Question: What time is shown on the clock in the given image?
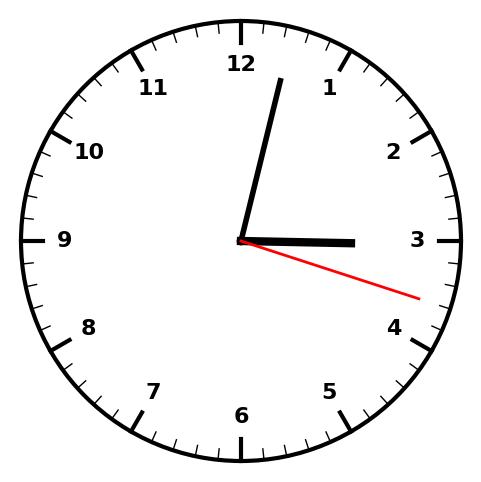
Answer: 03:02:18